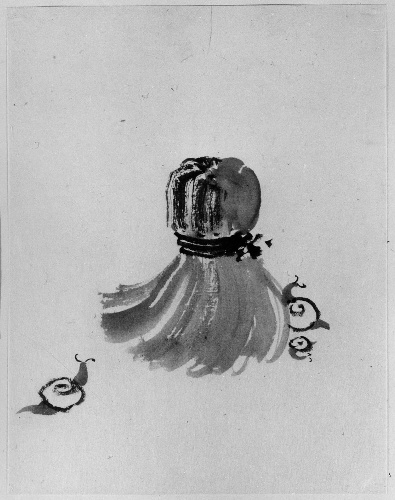
Artist: Katsushika Hokusai
Artist bio: Japanese, Tokyo (Edo) 1760–1849 Tokyo (Edo)
Date: 18th–19th century
Object type: Drawing
Classification: Paintings
Medium: Ink on paper
Culture: Japan
Period: Edo period (1615–1868)
Dimensions: 9 3/4 x 7 3/8 in. (24.8 x 18.7 cm)
Department: Asian Art
Credit line: Gift of Annette Young, in memory of her brother, Innis Young, 1956
Accession year: 1956
Repository: Metropolitan Museum of Art, New York, NY
Tags: Snails